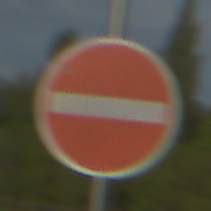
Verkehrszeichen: VerbotDerEinfahrt
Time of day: MorningAfternoon
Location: Outdoor (Suburban)
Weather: PartlyCloudy
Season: NotSpecified
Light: Natural